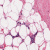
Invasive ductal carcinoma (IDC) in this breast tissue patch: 0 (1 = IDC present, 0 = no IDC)